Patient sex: F
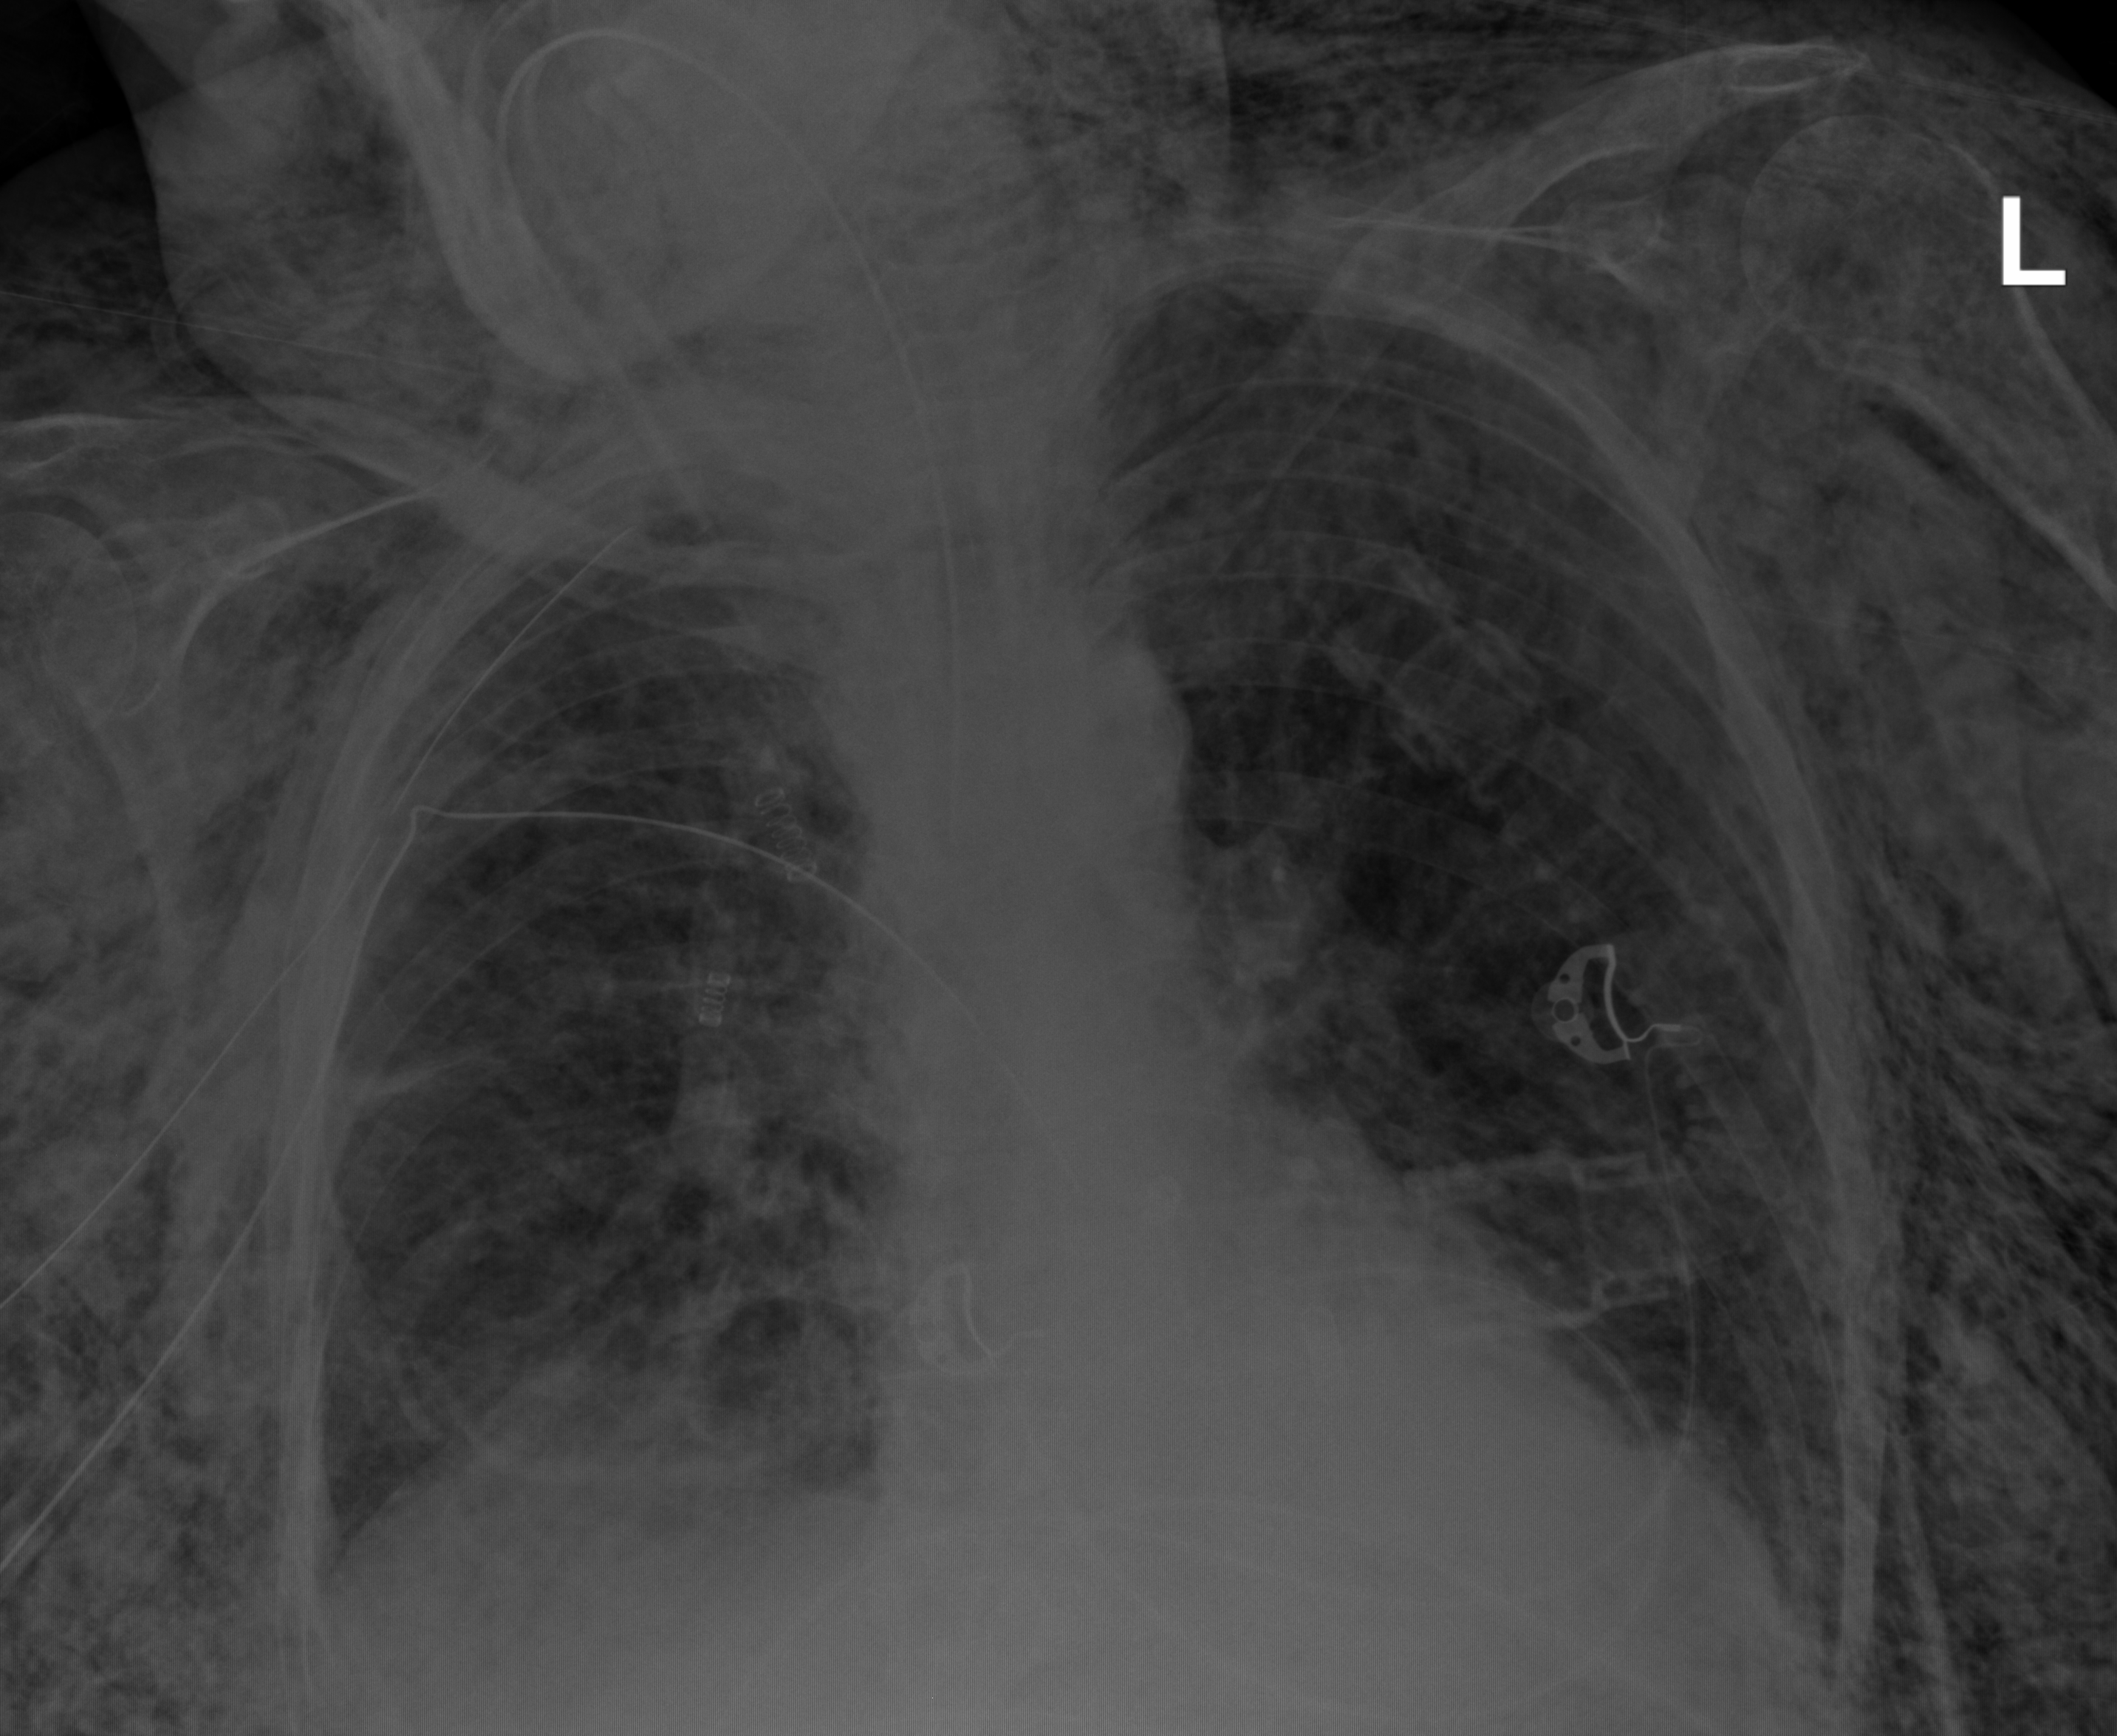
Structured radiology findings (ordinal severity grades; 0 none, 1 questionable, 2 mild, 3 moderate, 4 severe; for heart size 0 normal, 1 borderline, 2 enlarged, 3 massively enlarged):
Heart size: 0
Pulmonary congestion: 0
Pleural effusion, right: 0
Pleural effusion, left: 0
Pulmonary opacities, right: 0
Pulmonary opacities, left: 0
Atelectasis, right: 2
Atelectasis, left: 2